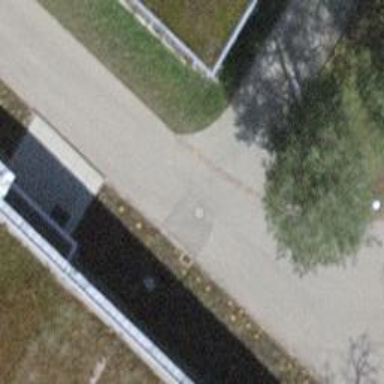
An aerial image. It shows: Residential road with asphalt surface.